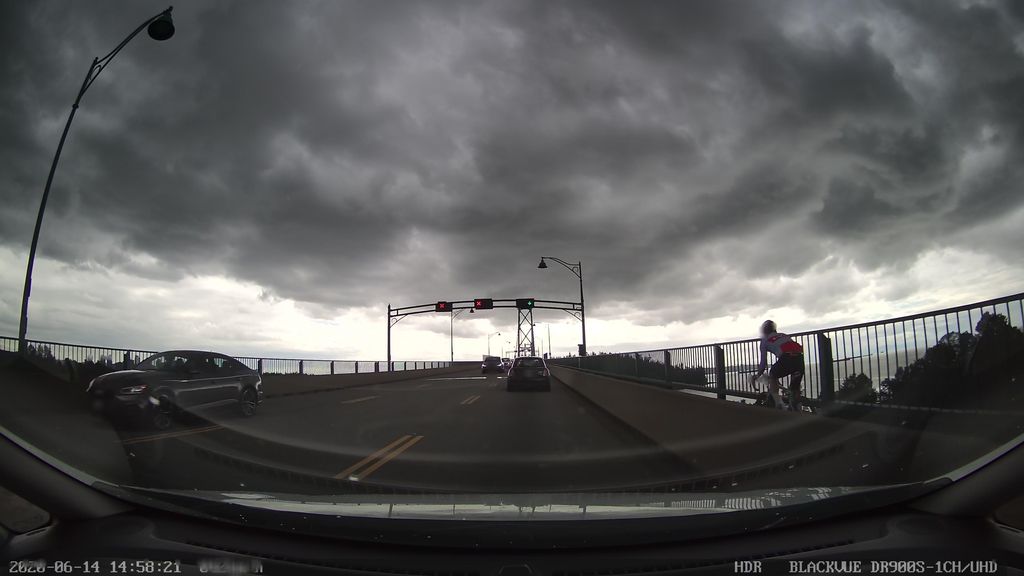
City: vancouver